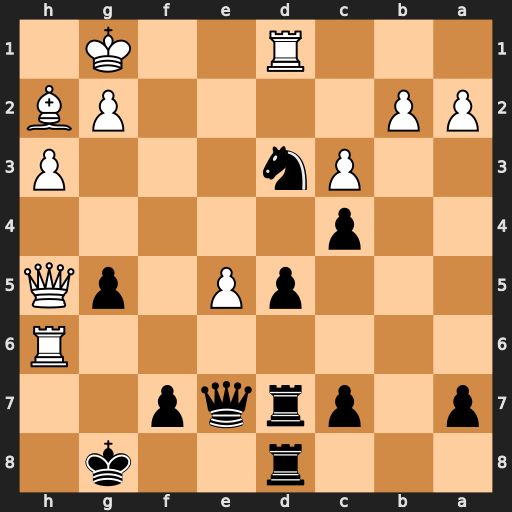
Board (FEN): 3r2k1/p1prqp2/7R/3pP1pQ/2p5/2Pn3P/PP4PB/3R2K1
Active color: b
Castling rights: -
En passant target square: -
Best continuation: Qc5+ Kh1 Nf2+